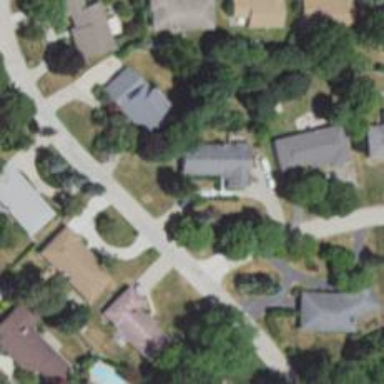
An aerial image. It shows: Driveway leading to service road.